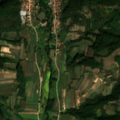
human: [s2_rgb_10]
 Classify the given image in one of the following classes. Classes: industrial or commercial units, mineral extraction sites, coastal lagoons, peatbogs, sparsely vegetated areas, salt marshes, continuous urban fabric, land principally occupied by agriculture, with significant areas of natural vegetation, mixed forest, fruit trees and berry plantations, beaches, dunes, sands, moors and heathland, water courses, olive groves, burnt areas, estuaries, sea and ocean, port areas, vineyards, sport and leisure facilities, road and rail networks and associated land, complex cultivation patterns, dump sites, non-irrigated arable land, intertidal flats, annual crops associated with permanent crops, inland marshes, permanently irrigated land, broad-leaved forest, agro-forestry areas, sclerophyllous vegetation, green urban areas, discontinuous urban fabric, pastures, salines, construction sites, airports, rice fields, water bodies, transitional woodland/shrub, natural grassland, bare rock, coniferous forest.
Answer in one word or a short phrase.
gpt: discontinuous urban fabric, complex cultivation patterns, land principally occupied by agriculture, with significant areas of natural vegetation, broad-leaved forest